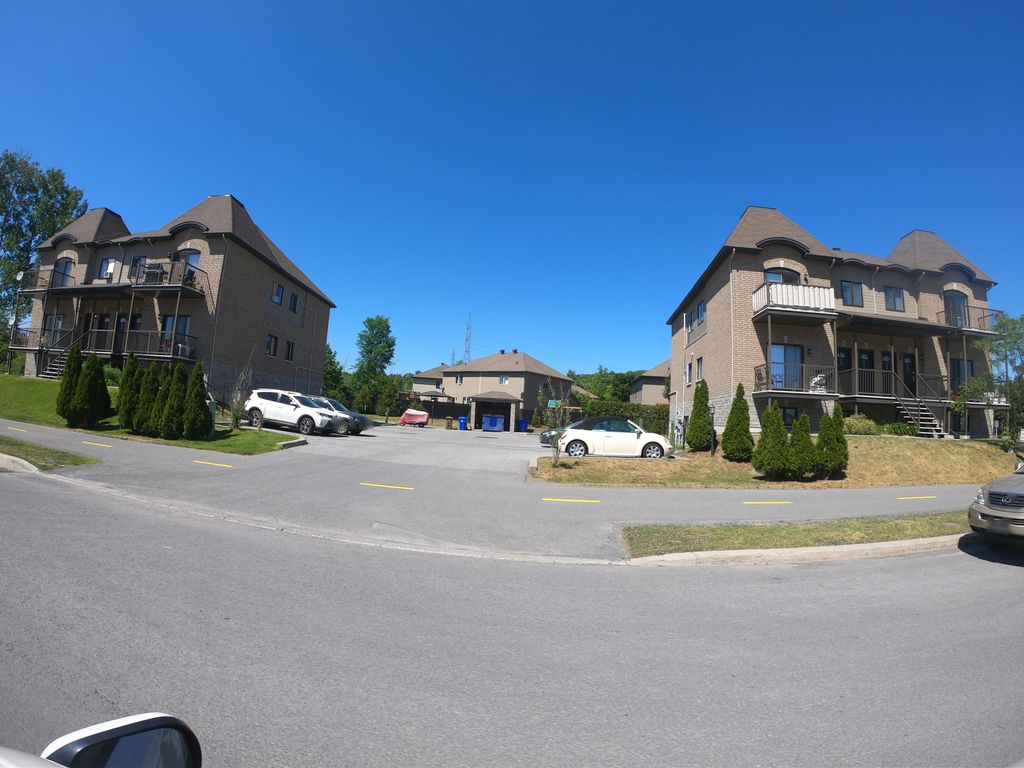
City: ottawa-gatineau